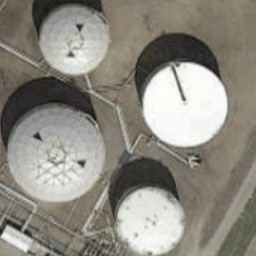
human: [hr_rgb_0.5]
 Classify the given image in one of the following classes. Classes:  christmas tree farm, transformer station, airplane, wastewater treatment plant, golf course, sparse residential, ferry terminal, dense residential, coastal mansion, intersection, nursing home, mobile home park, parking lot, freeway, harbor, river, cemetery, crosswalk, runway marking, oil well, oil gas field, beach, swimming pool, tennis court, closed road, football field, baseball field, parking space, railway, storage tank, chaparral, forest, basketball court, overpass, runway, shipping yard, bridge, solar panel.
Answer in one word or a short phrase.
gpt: storage tank